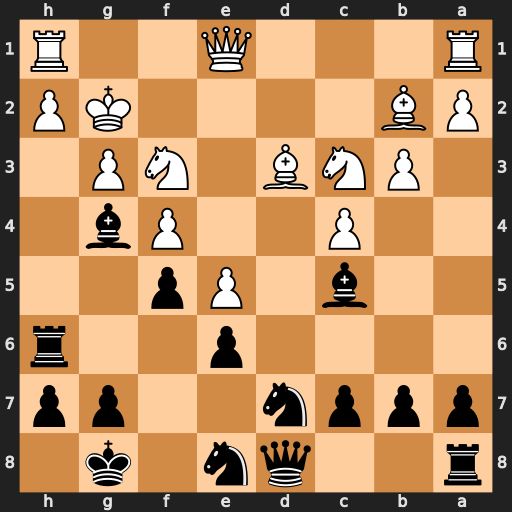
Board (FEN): r2qn1k1/pppn2pp/4p2r/2b1Pp2/2P2Pb1/1PNB1NP1/PB4KP/R3Q2R
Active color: b
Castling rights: -
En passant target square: -
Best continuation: Bh3#